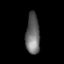
Tissue: prostate
Cell type: Myeloid cells
Senescence score: 0.773
Nuclear area (px): 552
Mean DAPI intensity: 104.275